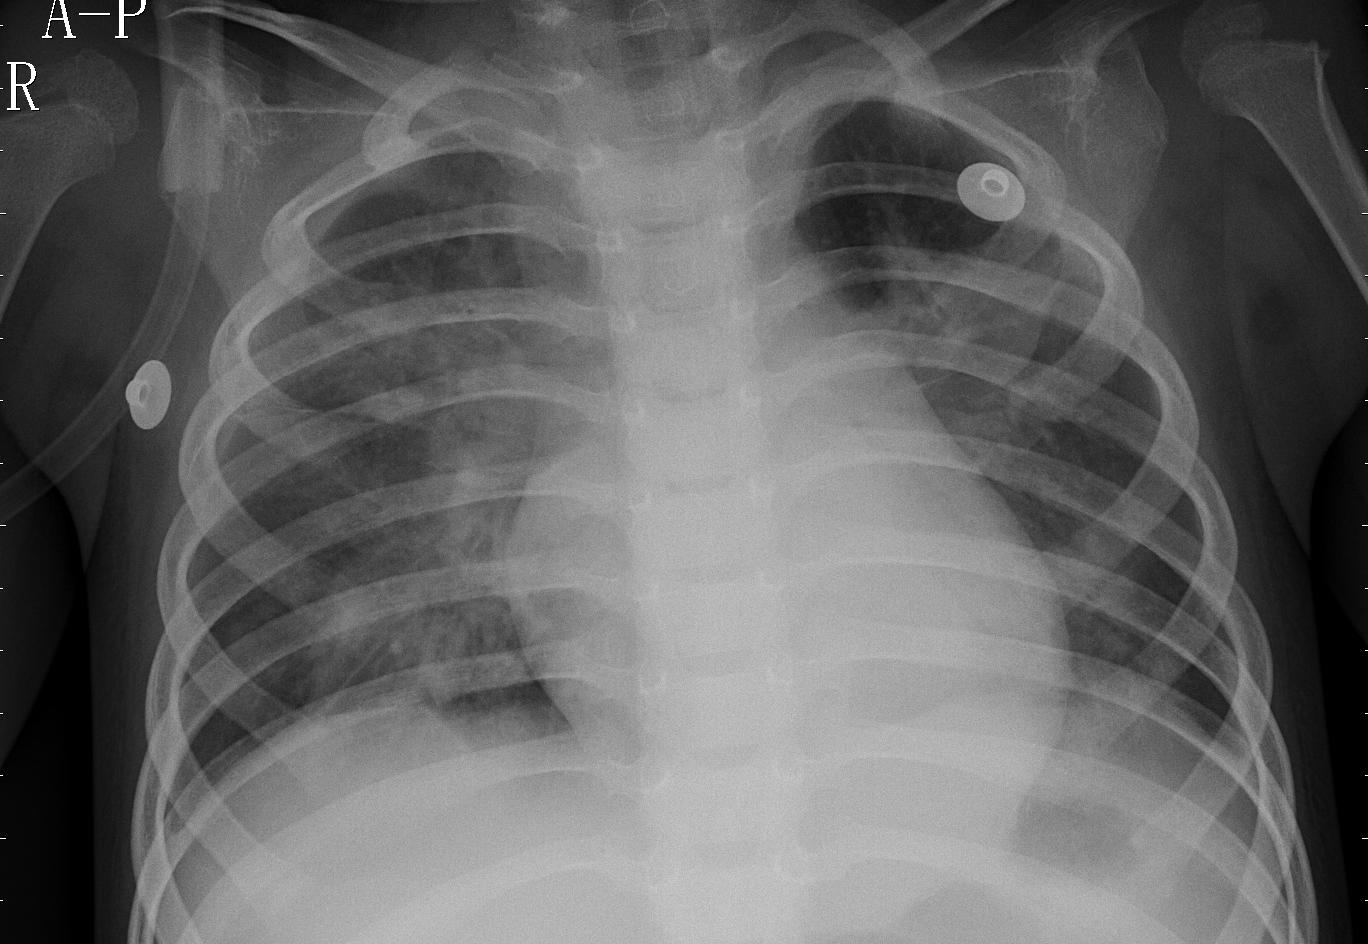
Diagnosis: PNEUMONIA